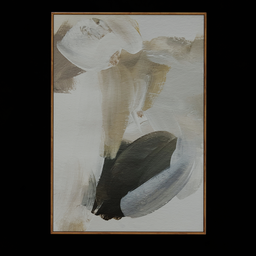
Label: decoration